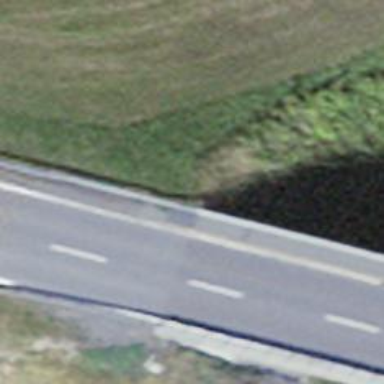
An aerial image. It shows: Asphalt sidewalk.